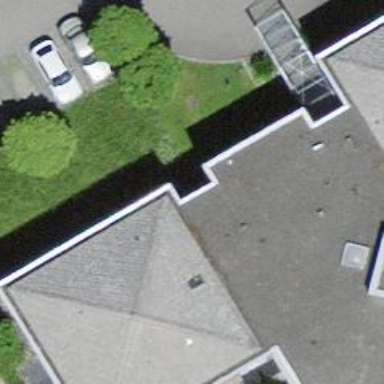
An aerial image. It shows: Building with pyramidal roof.